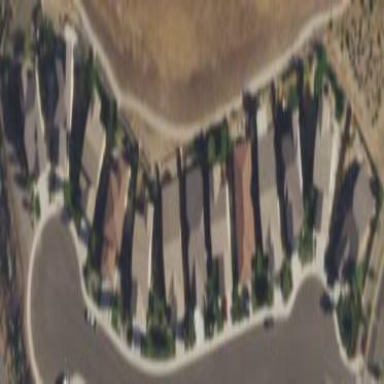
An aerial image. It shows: Residential area composed of single-family homes.